Question: I created a C++ solution full of WIN32 console application projects in the following form:

Each projects contains .cpp and .h files and in Forms there is only main.cpp which includes the include lines for all .h files.
When trying to bulid even a single project i get LNK2019 - unresolved external symbol which seems to appear for each project when i try to compile from main.
I read many questions about it and i tried to deal with additional dependencies or Build order but nothing seems to make any difference.
I'm attaching the errors here for a single project (Button) - I guess that once i figure the issue with one project the rest will be same.
'''
Error 1 error LNK2019: unresolved external symbol "public: void __thiscall Graphics::clearScreen(void)" (?clearScreen@Graphics@@QAEXXZ) referenced in function "public: virtual void __thiscall Button::keyDown(int,char)" (?keyDown@Button@@UAEXHD@Z) D:\Forms\Button\Button.obj Button
Error 2 error LNK2019: unresolved external symbol "public: void __thiscall Graphics::setBackground(enum Color)" (?setBackground@Graphics@@QAEXW4Color@@@Z) referenced in function "public: virtual void __thiscall Button::draw(class Graphics,int,int,unsigned int)" (?draw@Button@@UAEXVGraphics@@HHI@Z) D:\Forms\Button\Button.obj Button
Error 3 error LNK2019: unresolved external symbol "public: void __thiscall Graphics::setForeground(enum Color)" (?setForeground@Graphics@@QAEXW4Color@@@Z) referenced in function "public: virtual void __thiscall Button::draw(class Graphics,int,int,unsigned int)" (?draw@Button@@UAEXVGraphics@@HHI@Z) D:\Forms\Button\Button.obj Button
Error 4 error LNK2019: unresolved external symbol "public: void __thiscall Graphics::write(int,int,class std::basic_string<char,struct std::char_traits<char>,class std::allocator<char> >)" (?write@Graphics@@QAEXHHV?$basic_string@DU?$char_traits@D@std@@V?$allocator@D@2@@std@@@Z) referenced in function "public: virtual void __thiscall Button::draw(class Graphics,int,int,unsigned int)" (?draw@Button@@UAEXVGraphics@@HHI@Z) D:\Forms\Button\Button.obj Button
Error 5 error LNK2019: unresolved external symbol "public: __thiscall Control::Control(void)" (??0Control@@QAE@XZ) referenced in function "public: __thiscall Button::Button(int)" (??0Button@@QAE@H@Z) D:\Forms\Button\Button.obj Button
Error 6 error LNK2019: unresolved external symbol "public: __thiscall Control::~Control(void)" (??1Control@@QAE@XZ) referenced in function __unwindfunclet$??0Button@@QAE@H@Z$0 D:\Forms\Button\Button.obj Button
Error 7 error LNK2001: unresolved external symbol "public: virtual void __thiscall Control::getAllControls(class std::vector<class Control *,class std::allocator<class Control *> > *)" (?getAllControls@Control@@UAEXPAV?$vector@PAVControl@@V?$allocator@PAVControl@@@std@@@std@@@Z) D:\Forms\Button\Button.obj Button
Error 8 error LNK2001: unresolved external symbol "public: virtual void __thiscall Control::setWidth(int)" (?setWidth@Control@@UAEXH@Z) D:\Forms\Button\Button.obj Button
Error 9 error LNK2001: unresolved external symbol "public: virtual void __thiscall Control::setValue(int)" (?setValue@Control@@UAEXH@Z) D:\Forms\Button\Button.obj Button
Error 10 error LNK2001: unresolved external symbol "public: virtual void __thiscall Control::SetForeground(enum Color)" (?SetForeground@Control@@UAEXW4Color@@@Z) D:\Forms\Button\Button.obj Button
Error 11 error LNK2001: unresolved external symbol "public: virtual void __thiscall Control::SetBackground(enum Color)" (?SetBackground@Control@@UAEXW4Color@@@Z) D:\Forms\Button\Button.obj Button
Error 12 error LNK2019: unresolved external symbol "public: void __thiscall Control::drawBackground(void)" (?drawBackground@Control@@QAEXXZ) referenced in function "public: virtual void __thiscall Button::draw(class Graphics,int,int,unsigned int)" (?draw@Button@@UAEXVGraphics@@HHI@Z) D:\Forms\Button\Button.obj Button
Error 13 error LNK2019: unresolved external symbol _main referenced in function ___tmainCRTStartup D:\Forms\Button\MSVCRTD.lib(crtexe.obj) Button
Error 14 error LNK1120: 13 unresolved externals D:\Forms\Debug\Button.exe Button
'''
The .h files paths are correct and i can see all options in the intellisense.
I would appriciate any idea which might help me resolve this issue.
Thanks
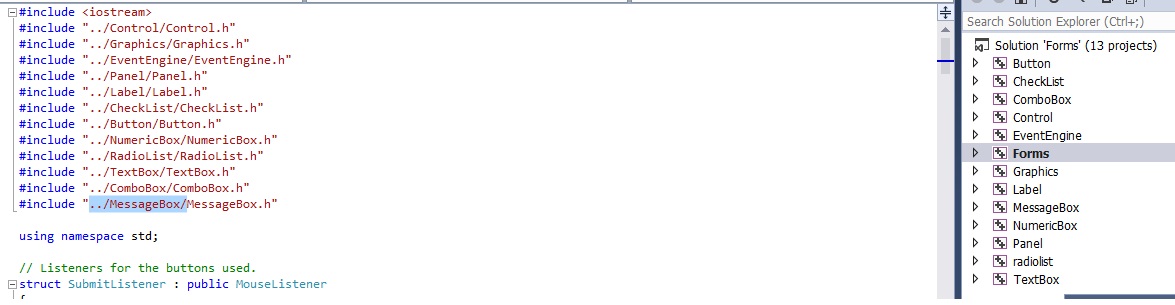
Answer: So if I understood correctly you have only one project with a ?
If that's right then try to build all your other projects as (.lib)(or shared libraies (.dll)) and them into your main project (Forms) it should be working.
Right now you are trying to build an executable (.exe) from 12other .exe. It can't work.